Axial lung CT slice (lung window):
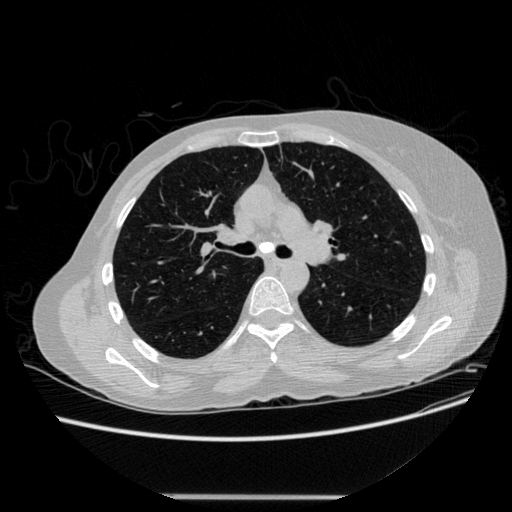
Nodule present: no